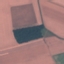
Land use / land cover class: AnnualCrop